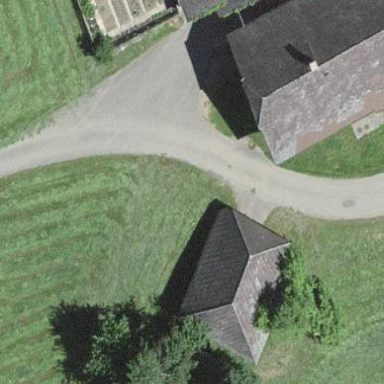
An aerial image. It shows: Farm auxiliary building.